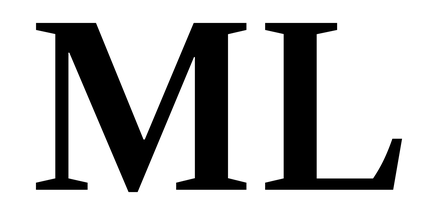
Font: LibreCaslonText_SemiBold